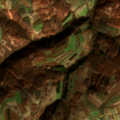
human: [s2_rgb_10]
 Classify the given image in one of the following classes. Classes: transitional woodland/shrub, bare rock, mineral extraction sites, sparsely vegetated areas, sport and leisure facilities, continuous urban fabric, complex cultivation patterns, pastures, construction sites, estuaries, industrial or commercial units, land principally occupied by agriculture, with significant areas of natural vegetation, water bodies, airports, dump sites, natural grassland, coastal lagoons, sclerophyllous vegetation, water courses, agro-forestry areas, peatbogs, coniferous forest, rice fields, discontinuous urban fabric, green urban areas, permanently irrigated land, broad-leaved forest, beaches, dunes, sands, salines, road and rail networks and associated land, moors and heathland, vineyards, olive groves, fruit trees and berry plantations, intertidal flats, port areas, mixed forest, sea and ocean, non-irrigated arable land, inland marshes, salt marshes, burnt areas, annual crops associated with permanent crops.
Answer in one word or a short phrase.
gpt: complex cultivation patterns, broad-leaved forest